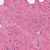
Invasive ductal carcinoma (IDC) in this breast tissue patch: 0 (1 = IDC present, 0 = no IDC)